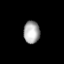
Tissue: lung
Cell type: Epithelial cells
Senescence score: 0.2329
Nuclear area (px): 356
Mean DAPI intensity: 167.697